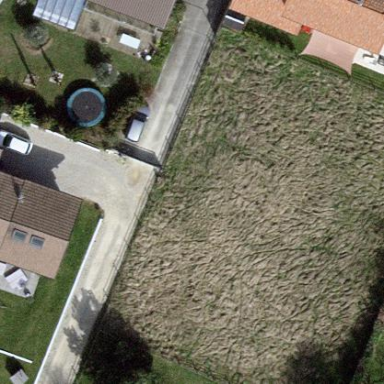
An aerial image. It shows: Open area covered with grass.